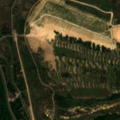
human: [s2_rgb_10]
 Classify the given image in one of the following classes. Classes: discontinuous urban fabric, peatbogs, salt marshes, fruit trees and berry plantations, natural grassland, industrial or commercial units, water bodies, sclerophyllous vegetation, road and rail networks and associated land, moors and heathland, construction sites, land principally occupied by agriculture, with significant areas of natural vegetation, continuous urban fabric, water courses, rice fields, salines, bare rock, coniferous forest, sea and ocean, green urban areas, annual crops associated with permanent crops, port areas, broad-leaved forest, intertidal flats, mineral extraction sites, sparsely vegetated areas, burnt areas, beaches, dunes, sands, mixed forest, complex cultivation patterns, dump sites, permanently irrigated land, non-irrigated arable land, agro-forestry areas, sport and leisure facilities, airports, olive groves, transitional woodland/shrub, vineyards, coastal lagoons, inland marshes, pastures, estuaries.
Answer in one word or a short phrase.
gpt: non-irrigated arable land, pastures, transitional woodland/shrub